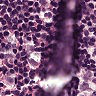
Metastatic tissue present: yes